Question: So I have a layout I created and I want to use that as a on a different layout.
I was able to figure out how to call it but it doesn't look right.
It called the ENTIRE layout, not just the content of it.
This is what I did:
'''
this.textAbsType.Click += (object sender, EventArgs e) => {
View absenceTypePopup = LayoutInflater.Inflate(Resource.Layout.AbsenceTypePopup, null);
Dialog absenceTypeDialog = new Dialog(context);
absenceTypeDialog.SetContentView(absenceTypePopup);
absenceTypeDialog.Show();
this.btnAbsTypePopupClose = absenceTypeDialog.FindViewById<Button> (Resource.Id.btnAbsTypePopupClose);
this.btnAbsTypePopupClose.Click += (object sender2, EventArgs e2) => {
absenceTypeDialog.Dismiss();
};
};
'''
So when textAbsType (TextView) is called, popup is shown.
And 2nd event if for the button on the popup to cancel it.
But this is how the popup shows up:

The extra black border on the top is part of the axml design file.
How can I get rid of that so I can just view the as the ?
Thank you for your time.
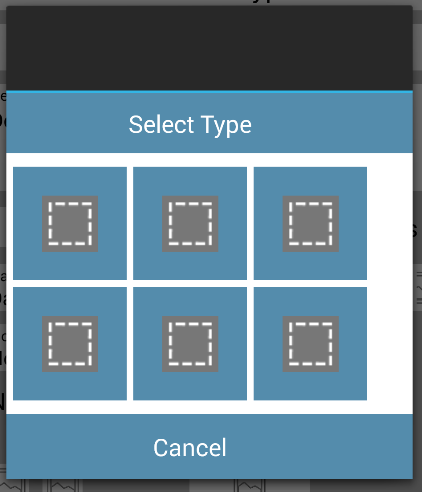
Answer: Just add the line 'absenceTypeDialog.requestWindowFeature(Window.FEATURE_NO_TITLE);' in your code and it will go away.
:
'''
this.textAbsType.Click += (object sender, EventArgs e) => {
Dialog absenceTypeDialog = new Dialog(context);
absenceTypeDialog.requestWindowFeature(Window.FEATURE_NO_TITLE);
absenceTypeDialog.setContentView(R.layout.AbsenceTypePopup);
absenceTypeDialog.Show();
this.btnAbsTypePopupClose = absenceTypeDialog.FindViewById<Button> (Resource.Id.btnAbsTypePopupClose);
this.btnAbsTypePopupClose.Click += (object sender2, EventArgs e2) => {
absenceTypeDialog.Dismiss();
};
};
'''